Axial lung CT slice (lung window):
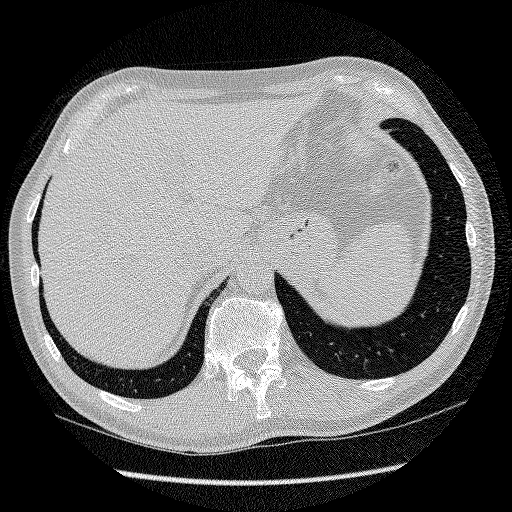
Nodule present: no